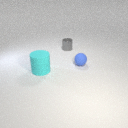
large cyan rubber cylinder to the left of small blue rubber sphere